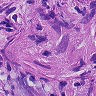
Metastatic tissue present: yes